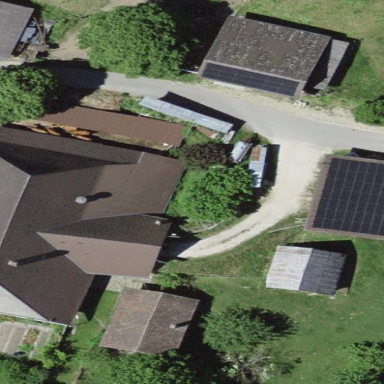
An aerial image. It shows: Farmyard area.